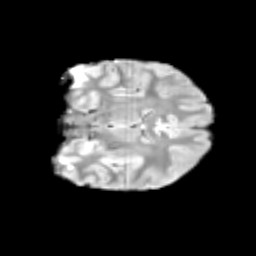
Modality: T2w
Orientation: coronal
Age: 9
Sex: male
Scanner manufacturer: siemens
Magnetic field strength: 3 T
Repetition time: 3.8 s
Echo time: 0.07 s